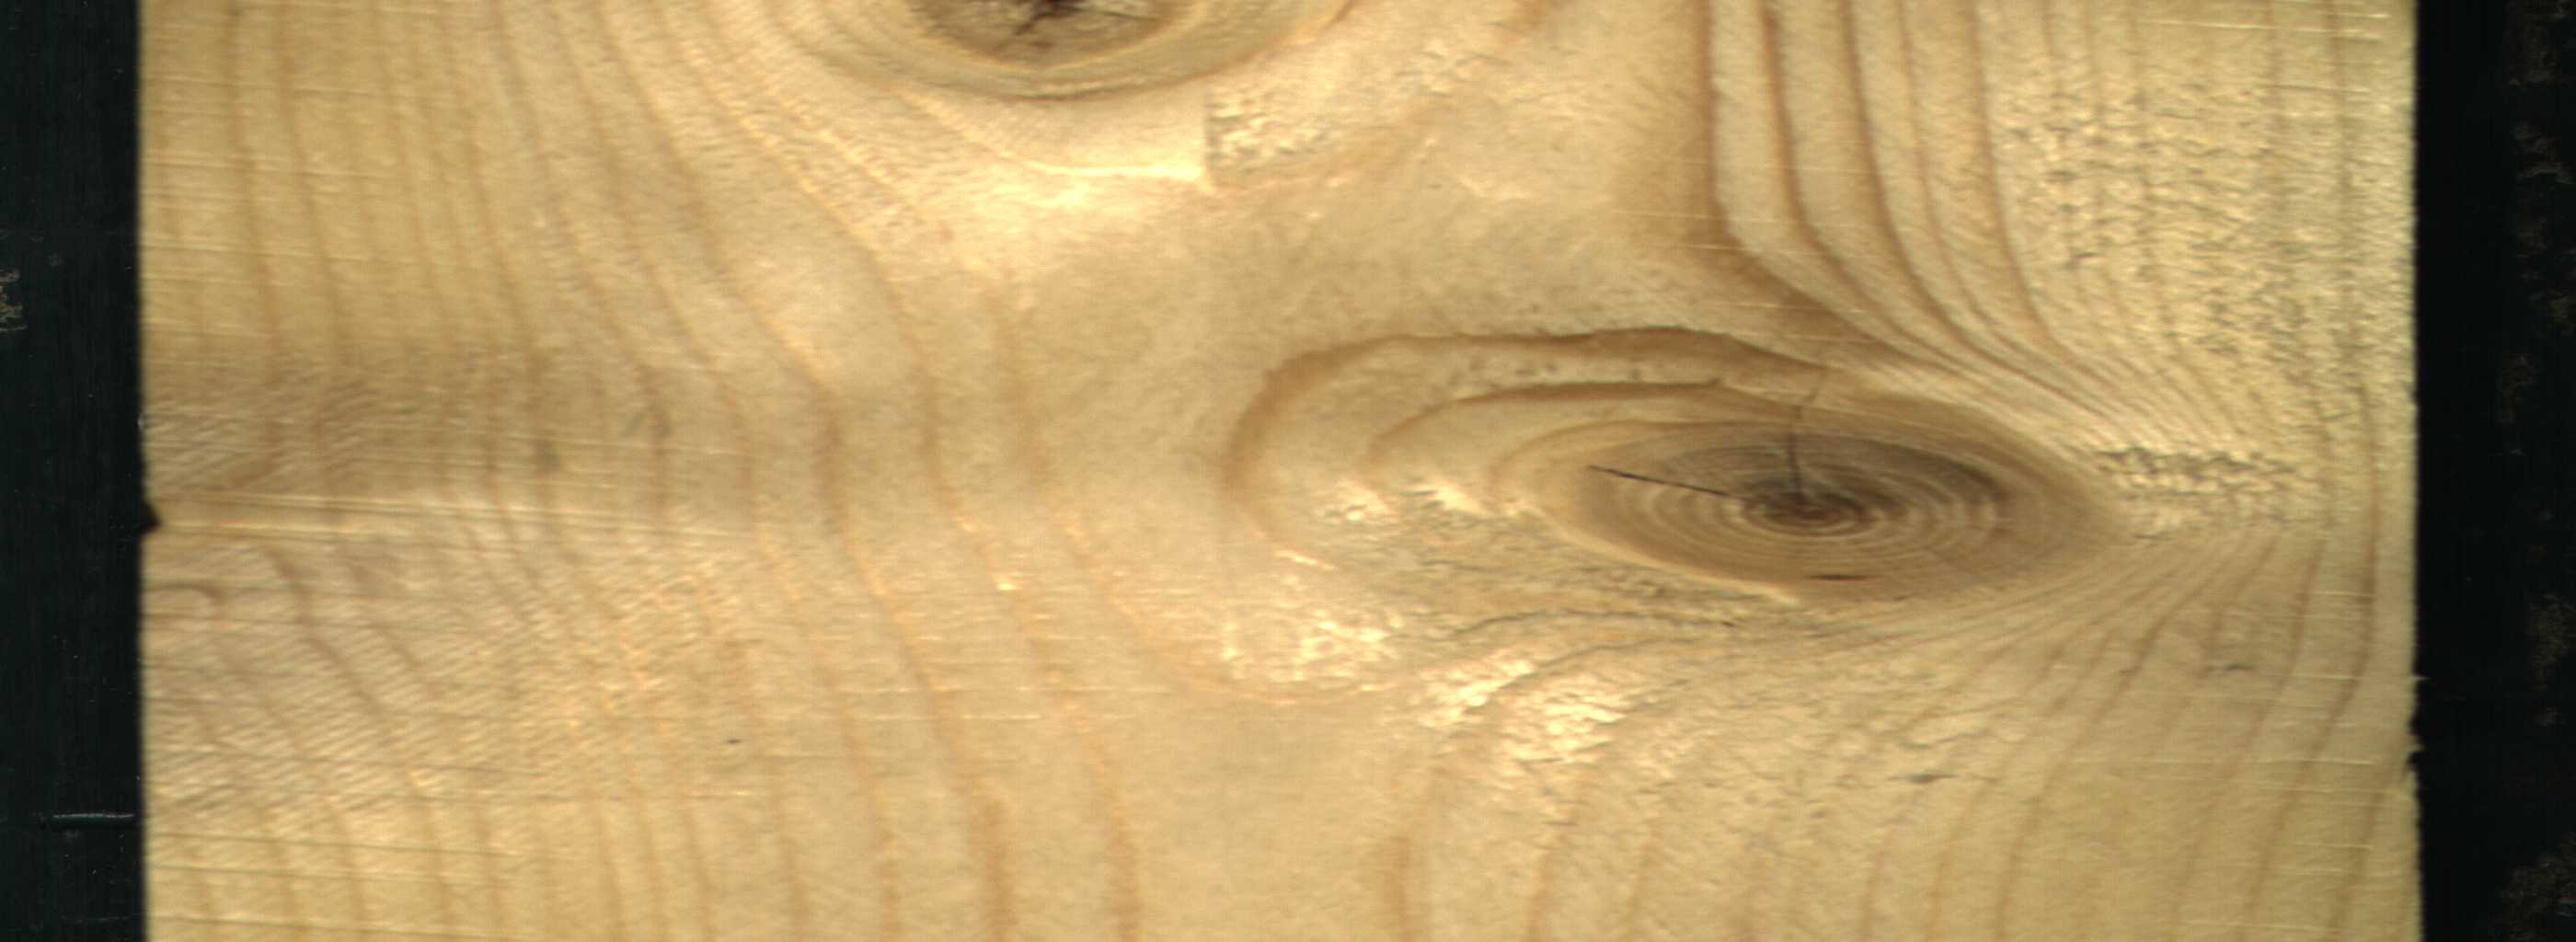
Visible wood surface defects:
knot_with_crack
knot_with_crack